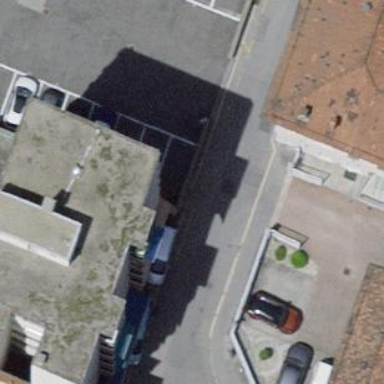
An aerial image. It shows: Commercial building.